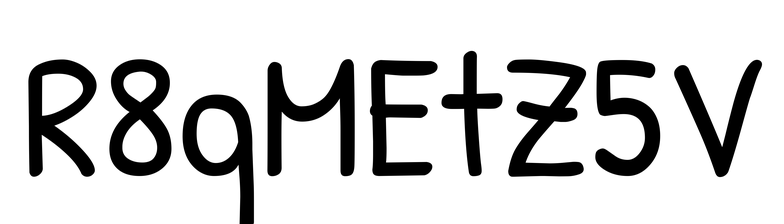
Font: PatrickHand-Regular